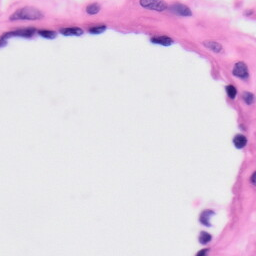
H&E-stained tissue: Skin